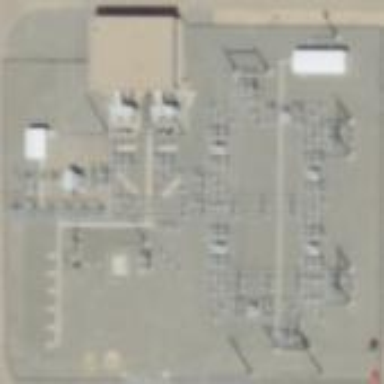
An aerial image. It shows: Outdoor distribution power substation.